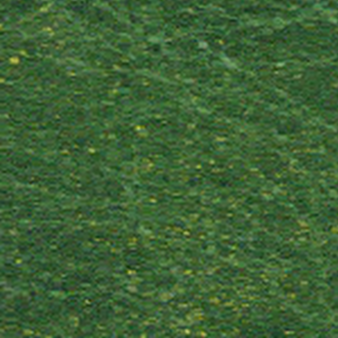
Label: other